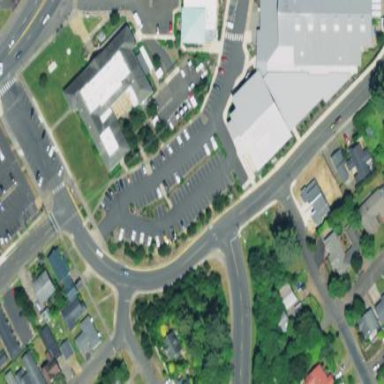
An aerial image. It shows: Parking area with surface.